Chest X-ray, PA view. Patient: 60 years old, sex F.
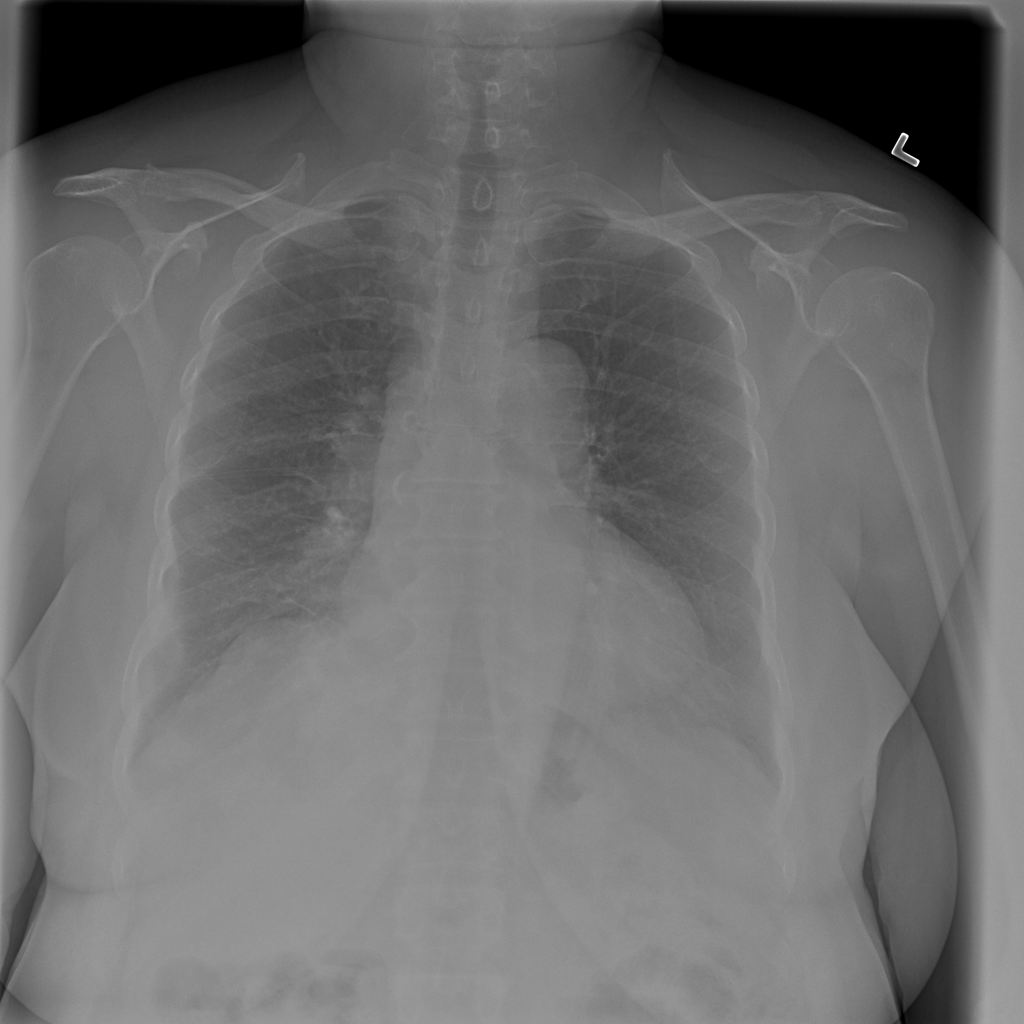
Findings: No Finding